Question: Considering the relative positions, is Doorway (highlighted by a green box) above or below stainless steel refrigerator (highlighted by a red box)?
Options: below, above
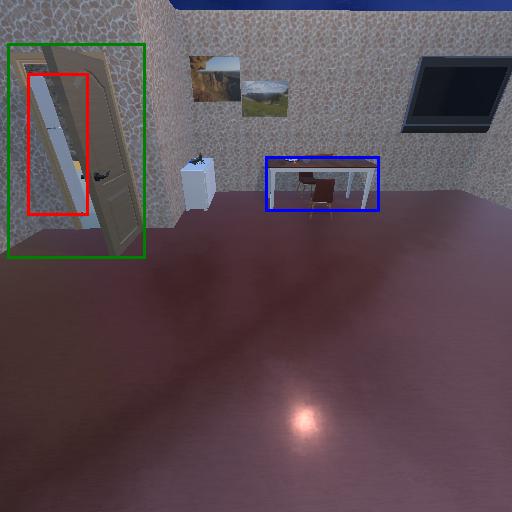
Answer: below